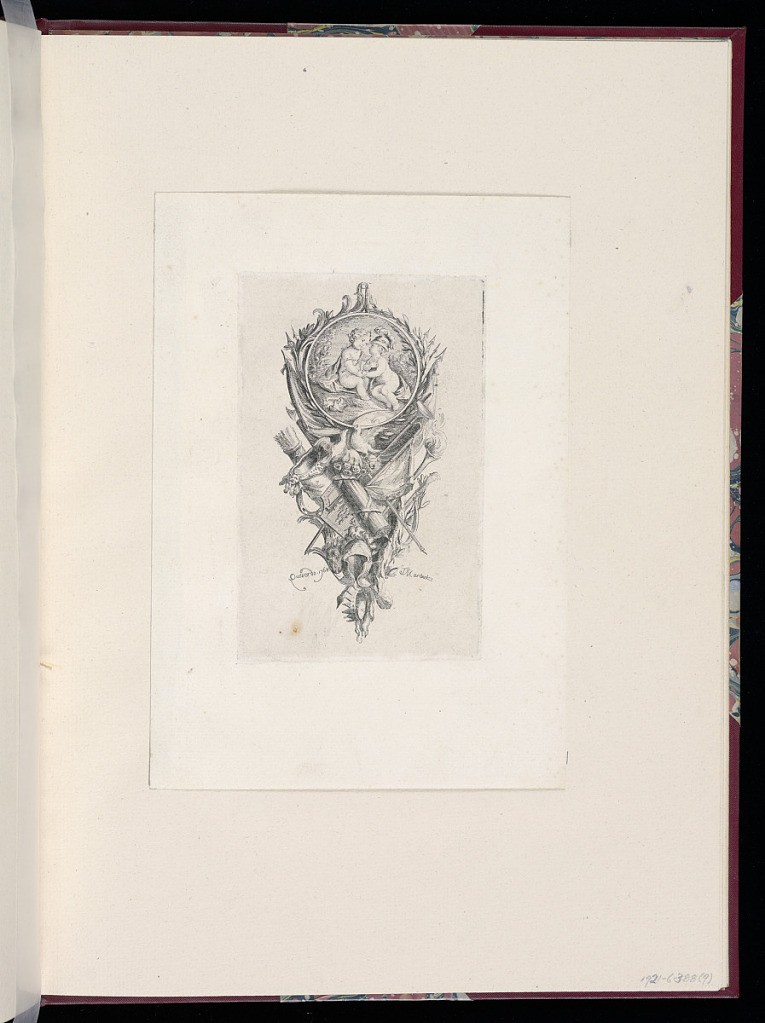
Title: Military Trophy Design
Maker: François Marie Isidore Queverdo, 1748 - 1797
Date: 1768
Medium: Etching on paper
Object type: Print
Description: An allegorical hanging trophy design representing war with its attributes, including armor, a helmet, birds, a flaming torch, trumpet / horn, spears, banners, swords, a crown, a shield, and a quiver of arrows. At the top, a round medallion with two putti in a landscape. The plate is signed and dated.